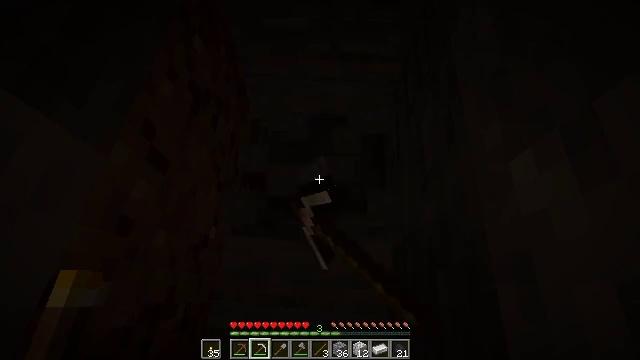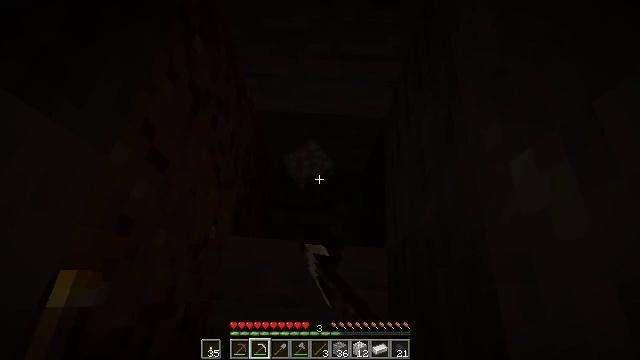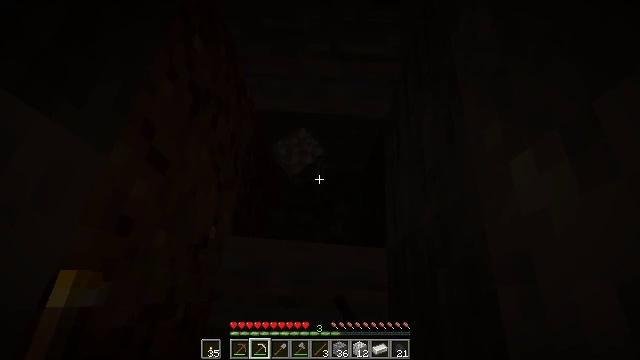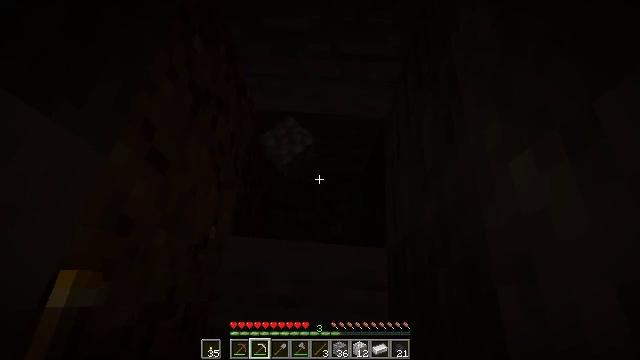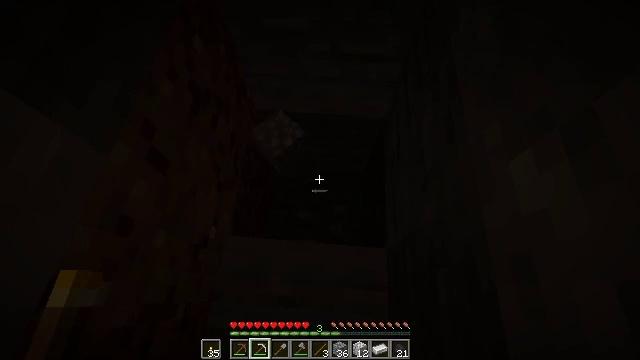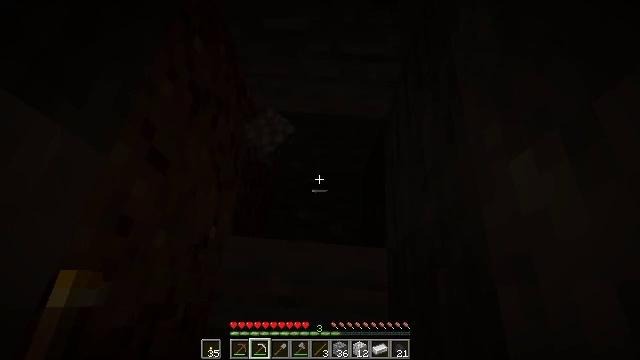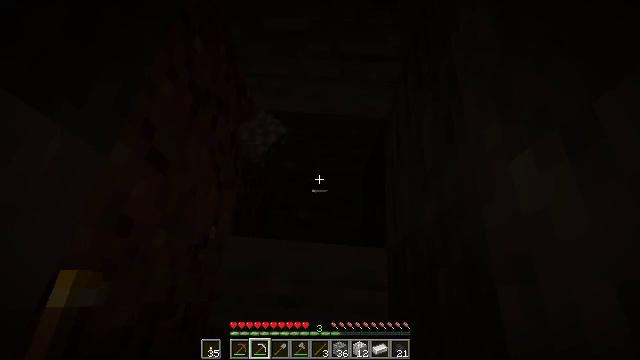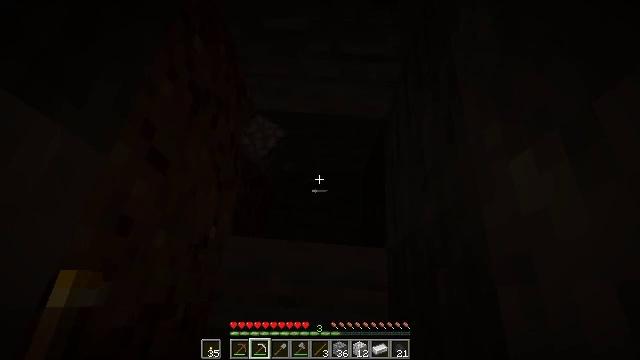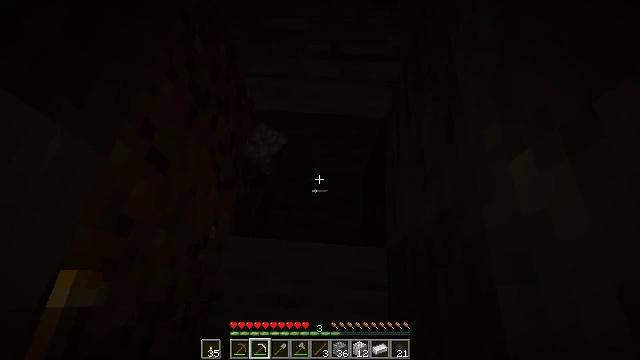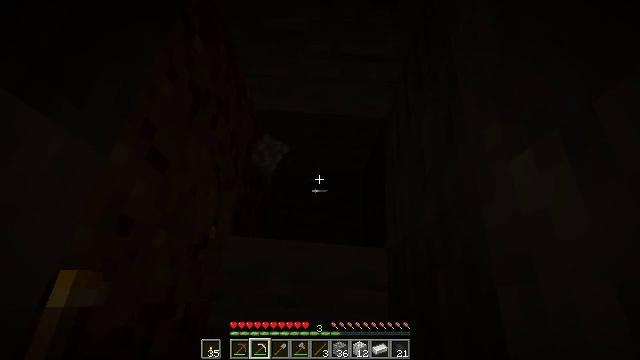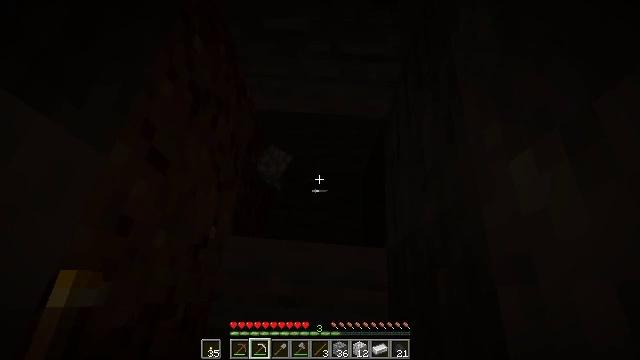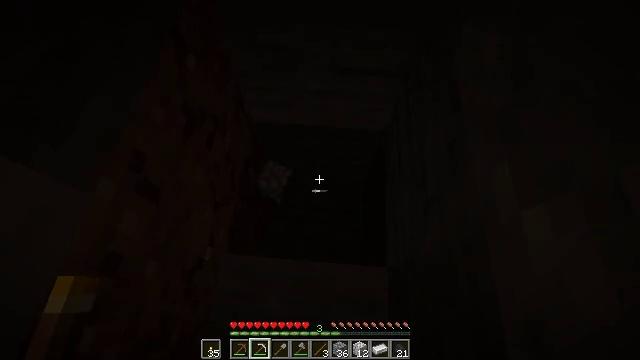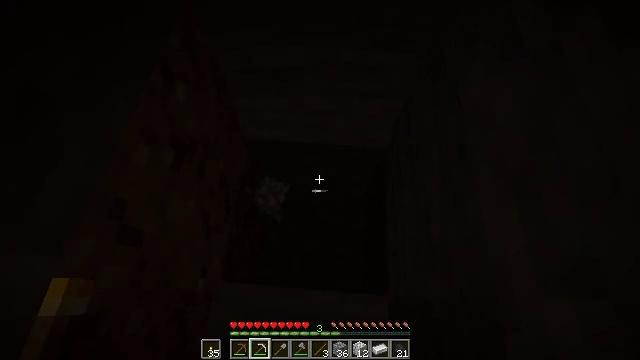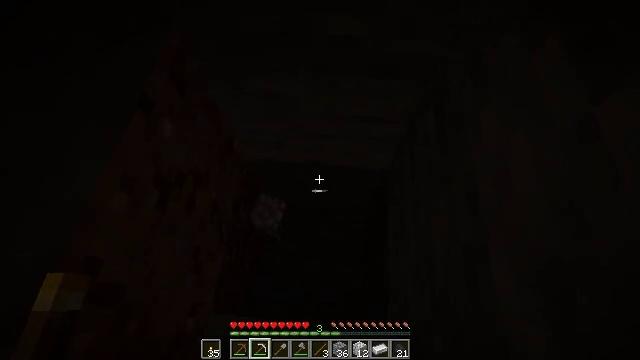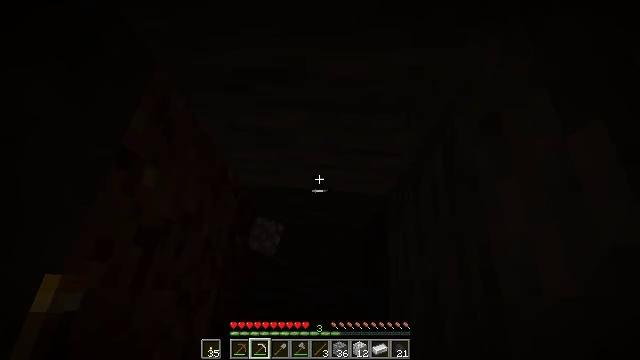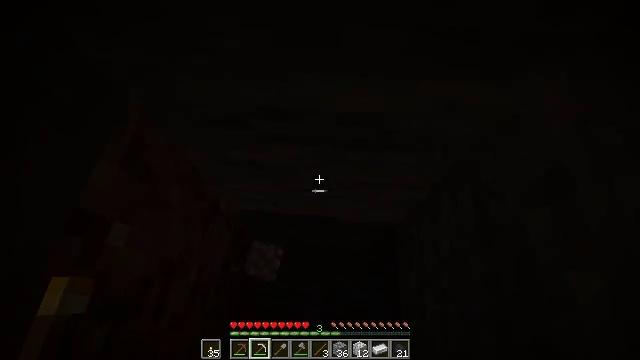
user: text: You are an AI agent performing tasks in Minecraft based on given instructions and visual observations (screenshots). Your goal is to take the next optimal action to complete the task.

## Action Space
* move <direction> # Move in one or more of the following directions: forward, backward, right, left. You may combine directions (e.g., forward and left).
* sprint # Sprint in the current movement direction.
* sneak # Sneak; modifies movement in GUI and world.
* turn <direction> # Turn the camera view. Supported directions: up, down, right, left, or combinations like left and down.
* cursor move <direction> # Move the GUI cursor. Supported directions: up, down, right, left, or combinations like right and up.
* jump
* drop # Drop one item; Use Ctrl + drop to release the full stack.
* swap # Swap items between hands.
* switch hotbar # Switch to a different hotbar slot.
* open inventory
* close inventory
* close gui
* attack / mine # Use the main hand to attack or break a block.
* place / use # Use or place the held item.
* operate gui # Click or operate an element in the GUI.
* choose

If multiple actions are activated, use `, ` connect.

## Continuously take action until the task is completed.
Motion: motion action
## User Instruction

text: Break the stone block.
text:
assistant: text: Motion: attack / mine
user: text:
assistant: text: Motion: attack / mine
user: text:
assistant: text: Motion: attack / mine
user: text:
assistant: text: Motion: no_op
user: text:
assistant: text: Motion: no_op
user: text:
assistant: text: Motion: no_op
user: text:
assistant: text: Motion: no_op
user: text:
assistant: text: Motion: no_op
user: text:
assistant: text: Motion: no_op
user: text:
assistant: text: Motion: move forward
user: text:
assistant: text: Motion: move forward
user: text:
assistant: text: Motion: move forward
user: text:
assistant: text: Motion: move forward
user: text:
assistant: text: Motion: move forward
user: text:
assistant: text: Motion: move forward
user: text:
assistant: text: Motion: move forward
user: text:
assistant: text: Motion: move forward
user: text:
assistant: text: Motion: move forward, turn right and up
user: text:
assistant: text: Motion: turn right and up
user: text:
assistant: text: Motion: turn left
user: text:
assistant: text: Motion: turn right and up
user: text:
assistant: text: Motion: no_op
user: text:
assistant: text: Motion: no_op
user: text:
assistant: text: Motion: no_op
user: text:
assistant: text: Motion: no_op
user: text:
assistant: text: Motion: turn right and down
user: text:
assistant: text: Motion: turn right and down
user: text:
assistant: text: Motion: turn right
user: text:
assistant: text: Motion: turn right
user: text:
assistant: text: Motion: no_op